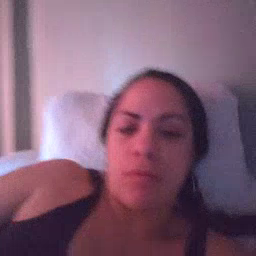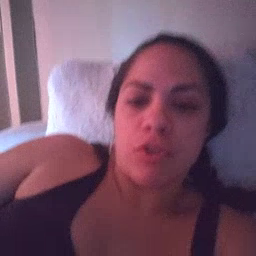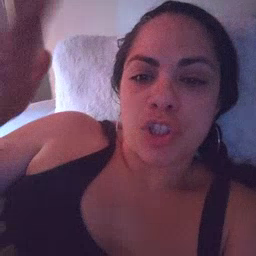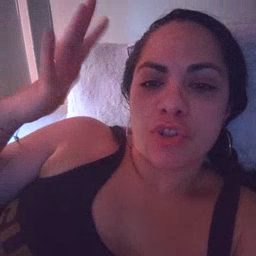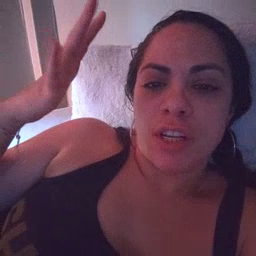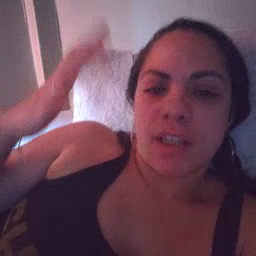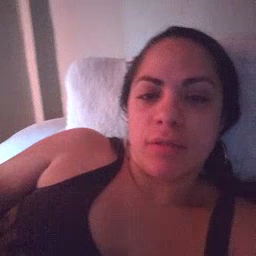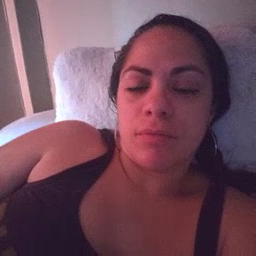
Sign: tree